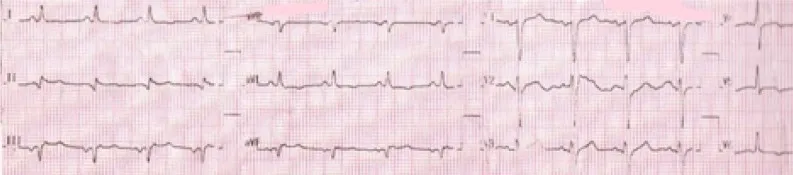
Electrocardiogram 12 hours after admission.
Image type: electrography (ekg)